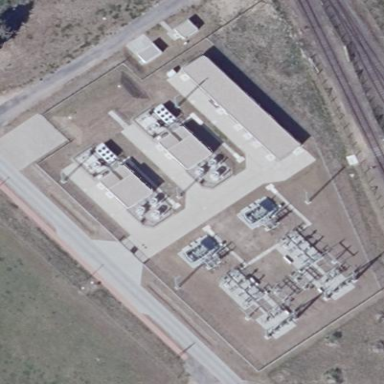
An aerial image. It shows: Industrial area with transmission level power substation. The substation is enclosed by fence.